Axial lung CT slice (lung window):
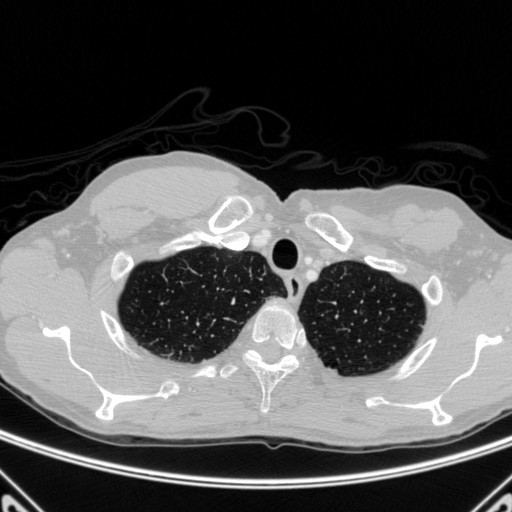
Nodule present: no